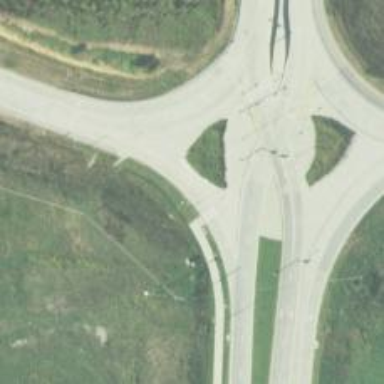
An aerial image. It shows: Trunk link highway at double diverging diamond interchange (DDI) junction.